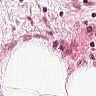
Metastatic tissue present: no